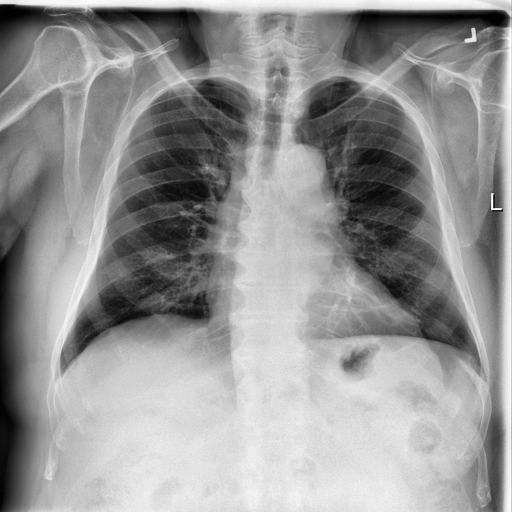
Finding: NORMAL